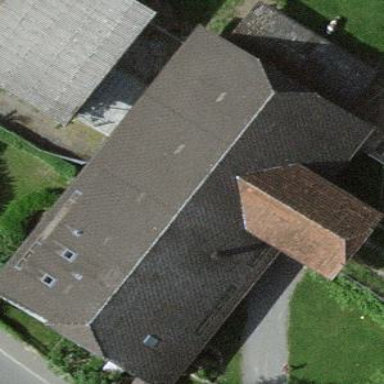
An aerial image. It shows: Farm building.